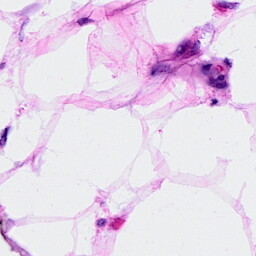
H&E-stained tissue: Breast